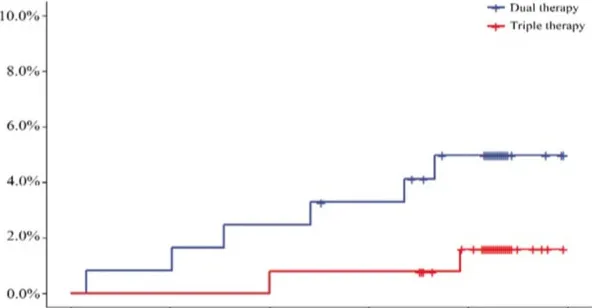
Secondary outcome for the incidence of major bleeding (HR, 0.313; 95% CI, 0.063 to 1.552; P = 0.1550). HR, hazard ratio. Dual therapy: ticagrelor therapy group; triple therapy: clopidogrel plus aspirin group.
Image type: pathology (masson_trichrome)